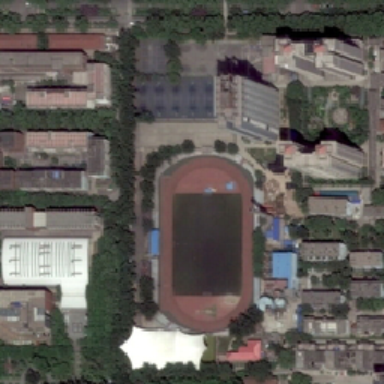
Behind the building is a playground .